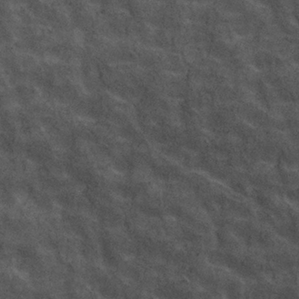
Label: frost